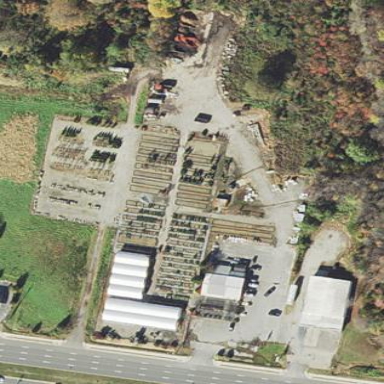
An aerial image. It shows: Plant nursery area.